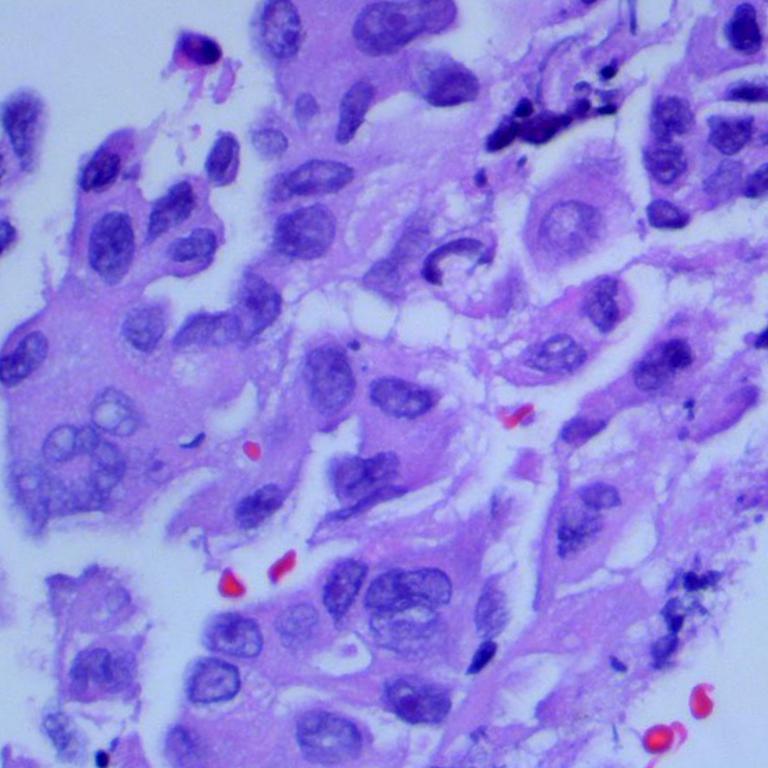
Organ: lung
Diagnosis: adenocarcinomas